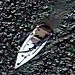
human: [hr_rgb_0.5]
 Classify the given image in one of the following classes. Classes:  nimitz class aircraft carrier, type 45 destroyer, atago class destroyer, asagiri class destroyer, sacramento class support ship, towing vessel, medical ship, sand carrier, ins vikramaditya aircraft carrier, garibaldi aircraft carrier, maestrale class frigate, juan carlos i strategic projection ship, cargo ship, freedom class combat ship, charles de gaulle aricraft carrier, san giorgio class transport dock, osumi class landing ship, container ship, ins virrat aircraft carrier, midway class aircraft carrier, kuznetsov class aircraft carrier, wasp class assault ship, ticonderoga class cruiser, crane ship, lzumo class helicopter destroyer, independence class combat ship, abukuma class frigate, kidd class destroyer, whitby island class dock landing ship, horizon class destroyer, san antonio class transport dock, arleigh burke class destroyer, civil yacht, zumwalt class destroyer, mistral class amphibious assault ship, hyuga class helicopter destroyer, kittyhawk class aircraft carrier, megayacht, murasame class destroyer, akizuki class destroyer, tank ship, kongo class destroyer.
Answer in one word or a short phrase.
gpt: Civil yacht